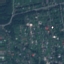
Land use / land cover: Residential